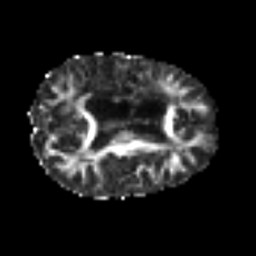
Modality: FA
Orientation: axial
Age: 31
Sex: female
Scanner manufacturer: siemens
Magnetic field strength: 3 T
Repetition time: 6.1 s
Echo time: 0.101 s